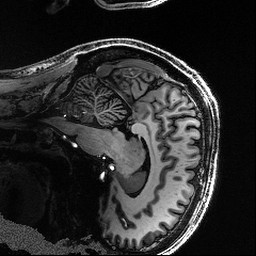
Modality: T1w
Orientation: sagittal
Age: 33
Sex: male
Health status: healthy
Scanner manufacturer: siemens
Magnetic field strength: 7 T
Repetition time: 3 s
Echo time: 0.00278 s